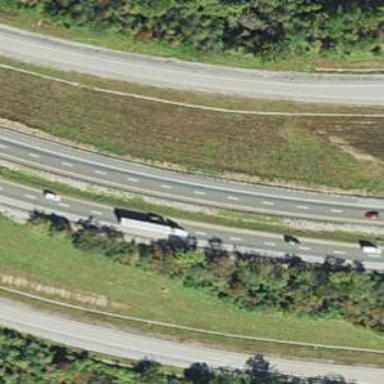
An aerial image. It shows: View of motorway.